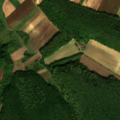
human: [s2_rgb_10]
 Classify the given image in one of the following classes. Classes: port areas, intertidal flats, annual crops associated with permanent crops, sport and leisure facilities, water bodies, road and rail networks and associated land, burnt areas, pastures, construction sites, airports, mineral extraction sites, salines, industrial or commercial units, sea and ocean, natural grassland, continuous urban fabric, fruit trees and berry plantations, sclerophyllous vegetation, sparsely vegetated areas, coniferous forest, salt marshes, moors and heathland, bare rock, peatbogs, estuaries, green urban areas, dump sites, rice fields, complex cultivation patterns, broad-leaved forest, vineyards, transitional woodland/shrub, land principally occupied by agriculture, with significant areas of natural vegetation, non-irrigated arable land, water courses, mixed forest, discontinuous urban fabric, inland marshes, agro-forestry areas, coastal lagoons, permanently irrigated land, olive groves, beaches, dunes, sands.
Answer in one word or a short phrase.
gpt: non-irrigated arable land, broad-leaved forest, transitional woodland/shrub